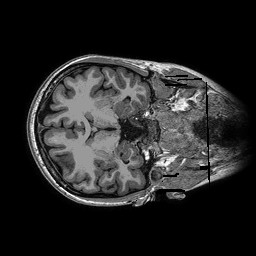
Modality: T1w
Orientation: axial
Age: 23
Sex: female